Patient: sex F, age 54
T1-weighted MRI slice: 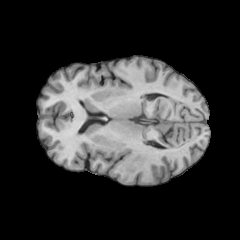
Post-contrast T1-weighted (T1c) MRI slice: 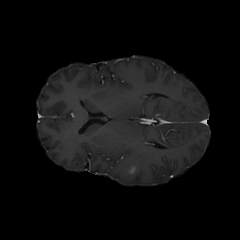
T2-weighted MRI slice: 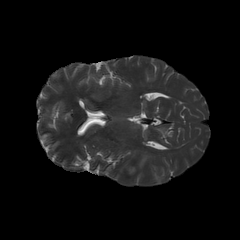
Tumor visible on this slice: yes
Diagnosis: Glioblastoma, IDH-wildtype
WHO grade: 4